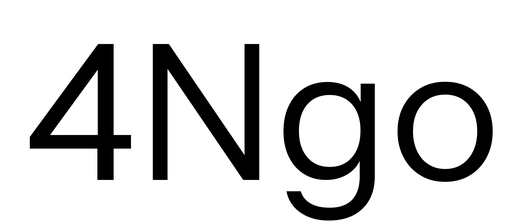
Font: InstrumentSans_Regular